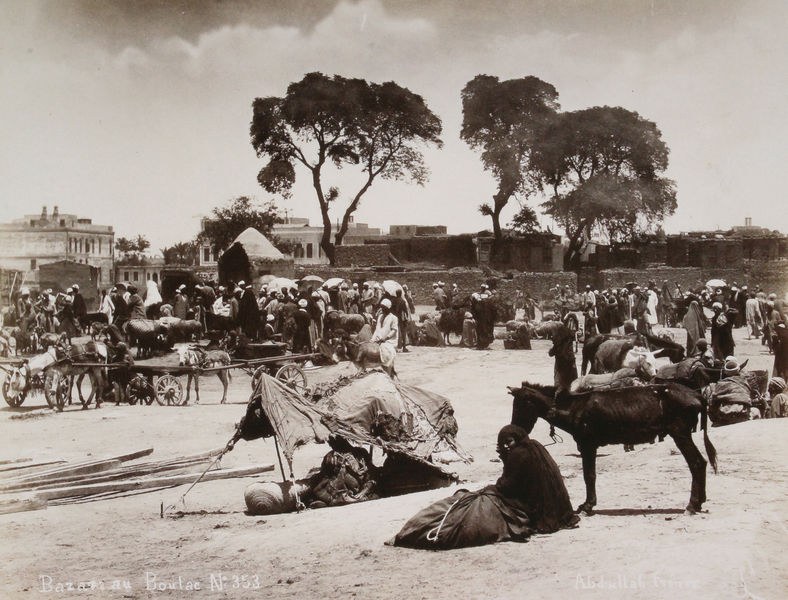
Titel: Kairo, Basar in Bulak
Künstler: Adullah Frères
Schlagwörter: baum, dunkel, himmel, mann, weiß, wolken, bäume, landschaft, menschen, ocker, sand, stadt, braun, fenster, grau, hell, hintergrund, licht, männer, schwarz, blick, gebäude, haus, hund, schleier, wolke, beige, wand, arm, erde, häuser, sonne, händler, esel, karren, pferd, pferde, rappe, kopfbedeckung, schrift, ansicht, ort, trocken, hitze, sonnenlicht, wüste, dorf, mauer, hof, rast, kutsche, kutschen, markt, platz, sepia, wagen, foto, fotografie, photographie, karawane, oase, orient, text, deichsel, maultier, maultiere, stadtmauer, verschleiert, arabien, zelt, lager, ware, zeltdach, dokumentation, bazar, nordafrika, nomaden, karawanserei, araberin, bäumeplatz, schwatu